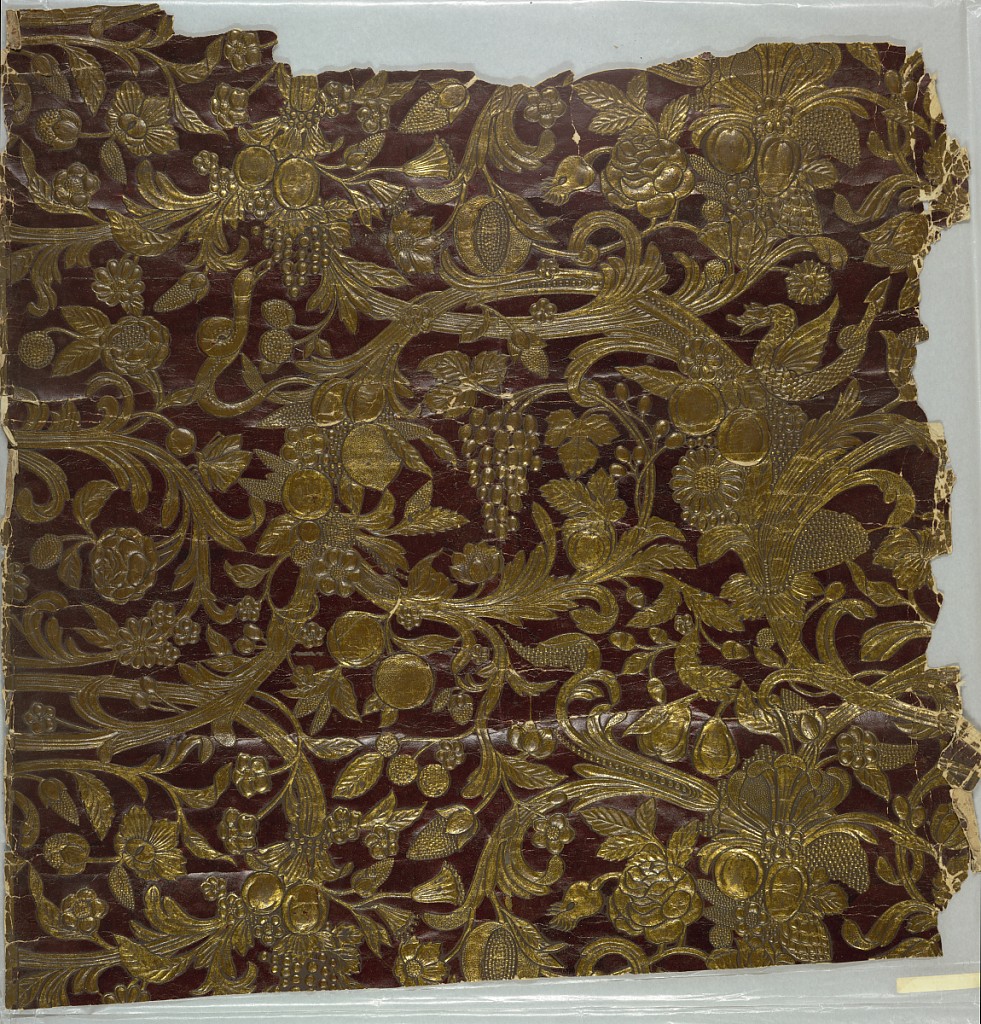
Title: Sidewall
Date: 1875–85
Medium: Block-printed paper, embossed
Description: Imitation leather. Embossed free-flowing design of stylized fruit (grapes, plums, oranges, lichees, pomegranates, pears), flowers (roses, dogwood blossoms, sunflowers), leaves, a serpent-like bird and a dragon; printed in metallic gold and maroon.